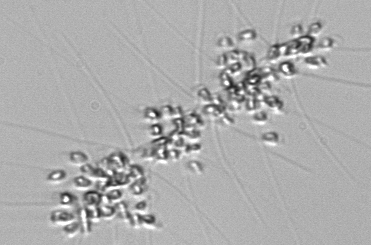
Label: Chaetoceros_didymus_TAG_external_flagellate